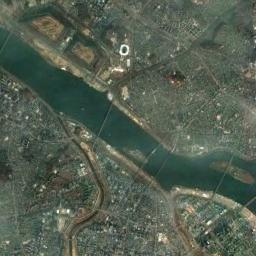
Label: river